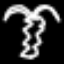
Label: palm tree